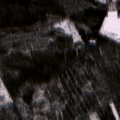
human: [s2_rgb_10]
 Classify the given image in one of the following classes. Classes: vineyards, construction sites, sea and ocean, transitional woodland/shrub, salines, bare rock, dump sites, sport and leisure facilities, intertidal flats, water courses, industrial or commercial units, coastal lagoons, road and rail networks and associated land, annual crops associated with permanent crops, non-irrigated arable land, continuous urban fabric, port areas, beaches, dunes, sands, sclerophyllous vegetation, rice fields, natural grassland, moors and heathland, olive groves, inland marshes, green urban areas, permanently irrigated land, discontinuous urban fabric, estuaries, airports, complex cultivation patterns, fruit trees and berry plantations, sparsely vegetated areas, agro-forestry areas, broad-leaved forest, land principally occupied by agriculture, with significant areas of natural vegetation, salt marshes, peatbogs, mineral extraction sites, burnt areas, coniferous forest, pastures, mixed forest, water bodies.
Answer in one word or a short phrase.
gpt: coniferous forest, mixed forest, transitional woodland/shrub